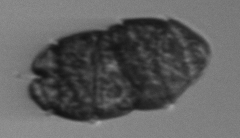
Label: Margalefidinium